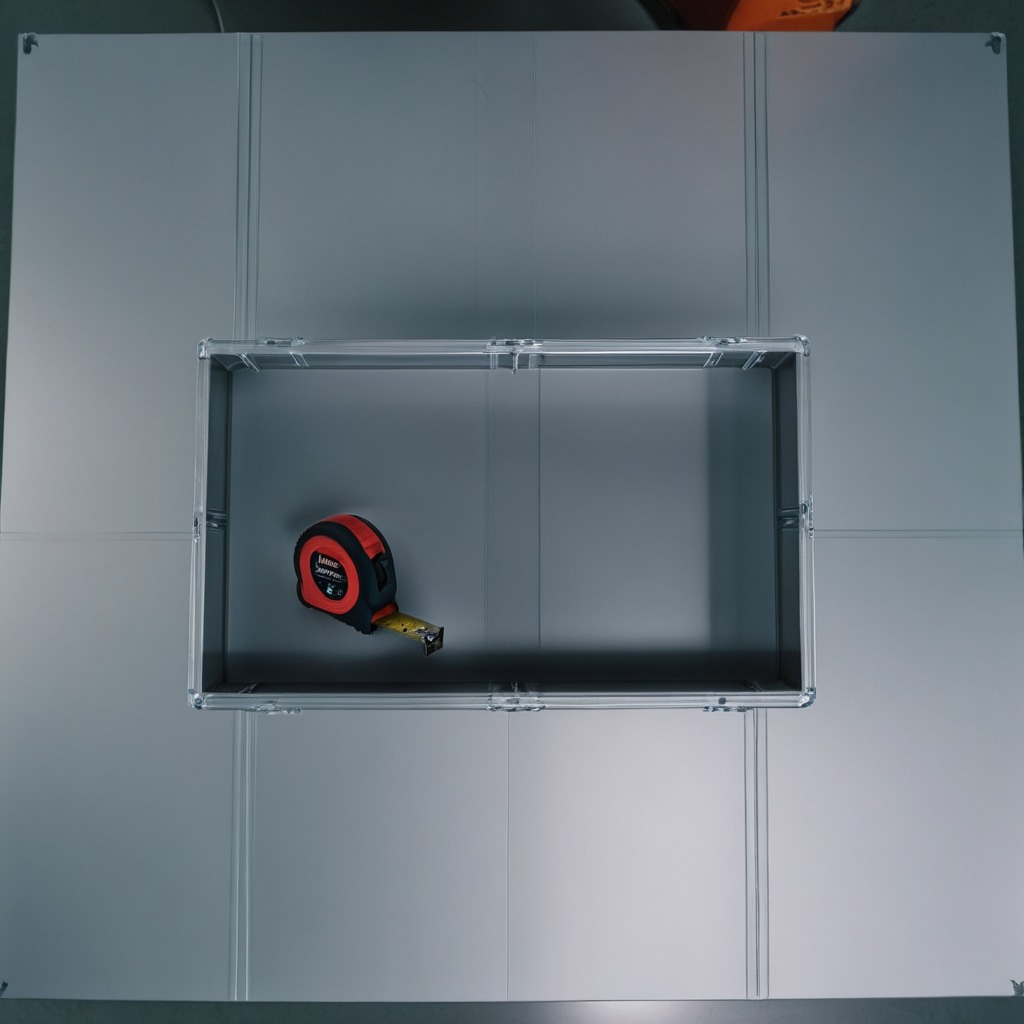
A measuring tape is lying on the toolbox surface.